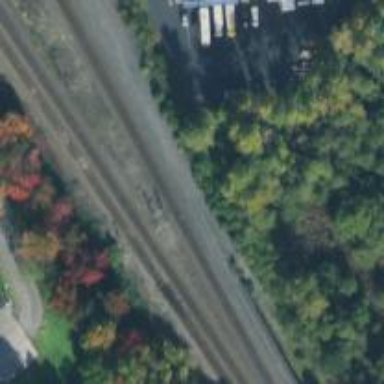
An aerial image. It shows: Railway track.